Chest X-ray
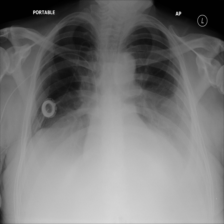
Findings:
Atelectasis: negative
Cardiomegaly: negative
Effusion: negative
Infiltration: negative
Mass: negative
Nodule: negative
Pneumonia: negative
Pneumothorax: negative
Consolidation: positive
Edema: negative
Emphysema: negative
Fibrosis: negative
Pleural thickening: negative
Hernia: negative